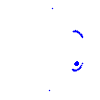
Particle: kaon